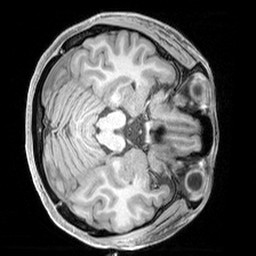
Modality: T1w
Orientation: axial
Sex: female
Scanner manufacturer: siemens
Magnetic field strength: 3 T
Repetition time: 2.3 s
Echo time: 0.00226 s